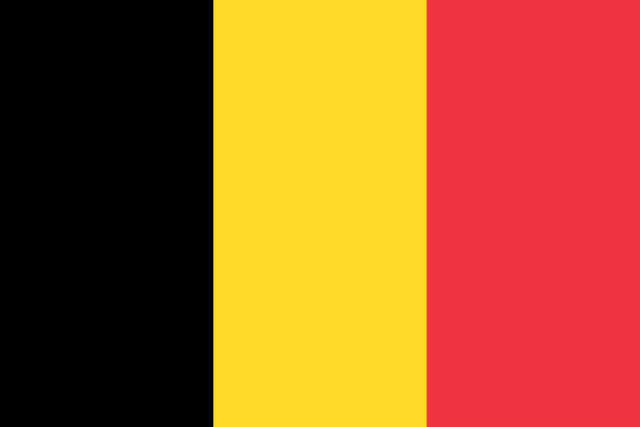
Country: Belgium
Country code: be